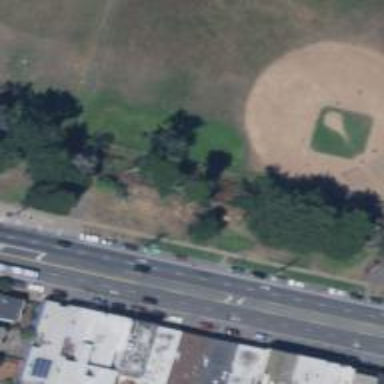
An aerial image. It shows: Infield baseball field with earth surface.